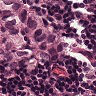
Metastatic tissue present: yes